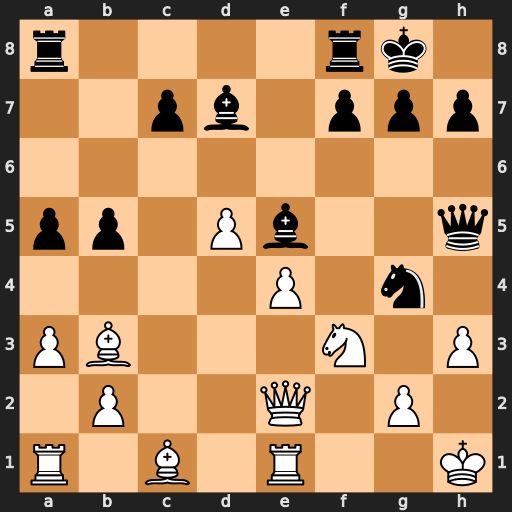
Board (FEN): r4rk1/2pb1ppp/8/pp1Pb2q/4P1n1/PB3N1P/1P2Q1P1/R1B1R2K
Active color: w
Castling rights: -
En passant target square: -
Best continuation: Nxe5 Qxe5 hxg4